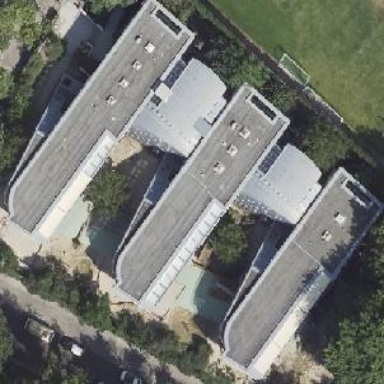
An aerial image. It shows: Kindergarten with flat roof.